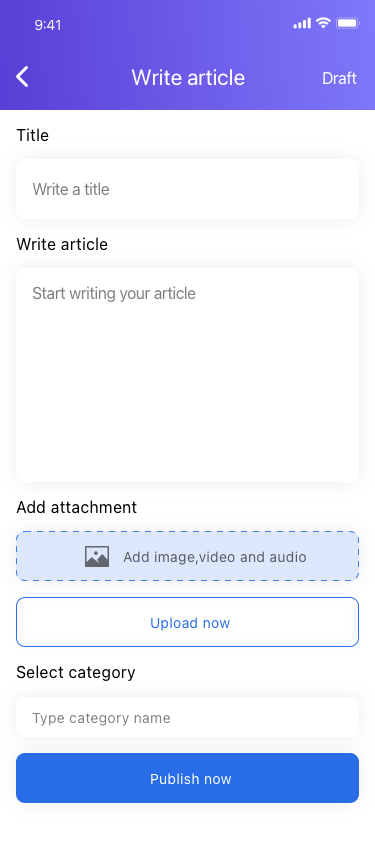
Text in this UI design:
Write article
Draft
Write a title
Title
Start writing your article
Write article
Add image,video and audio
Add attachment
Upload now
Select category
Type category name
Publish now